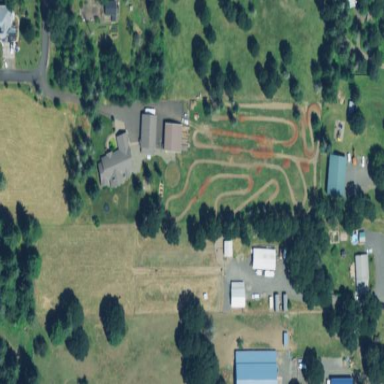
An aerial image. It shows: Dirt raceway for motocross sports.